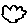
Label: cloud